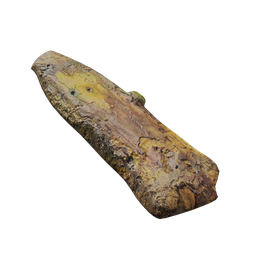
Label: nature